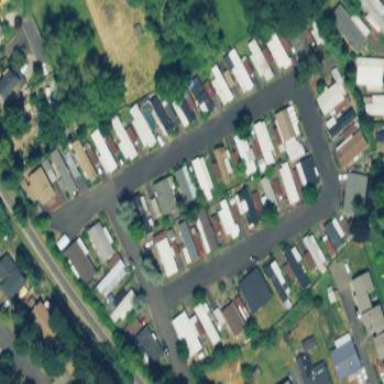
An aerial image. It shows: Residential area designated as trailer park.